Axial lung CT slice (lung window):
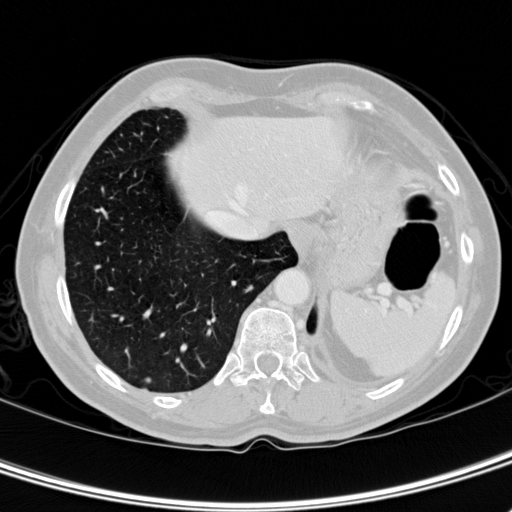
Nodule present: yes
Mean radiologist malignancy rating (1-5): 2.667